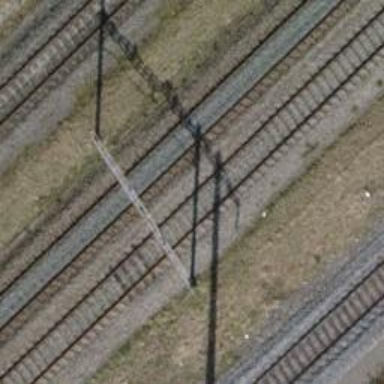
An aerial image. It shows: Single-track electrified railway with contact line.